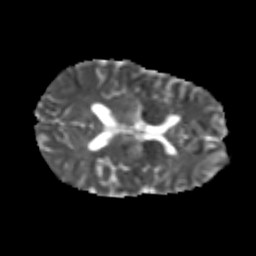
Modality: MD
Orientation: axial
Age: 24
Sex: male
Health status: healthy
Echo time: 0.074 s